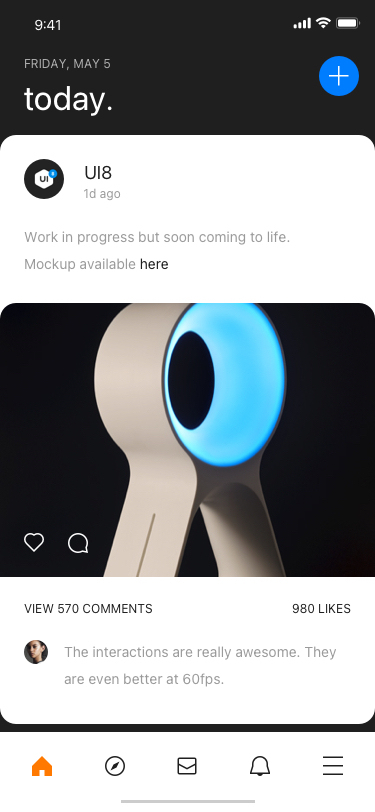
Text in this UI design:
UI8
1d ago
Work in progress but soon coming to life.
Mockup available here
View 570 comments
The interactions are really awesome. They are even better at 60fps.
980 likes
today.
friday, may 5